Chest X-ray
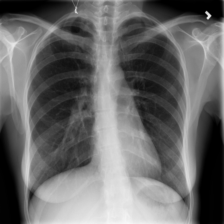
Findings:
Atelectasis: negative
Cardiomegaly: negative
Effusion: negative
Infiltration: negative
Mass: negative
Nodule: negative
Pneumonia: negative
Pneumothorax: negative
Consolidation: negative
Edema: negative
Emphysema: negative
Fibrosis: negative
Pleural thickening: negative
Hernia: negative